Field crop: tomato
Growth stage: 2
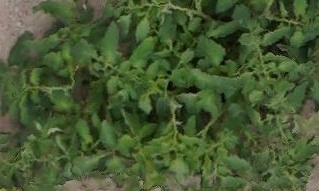
Species: tomato